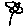
Label: flower